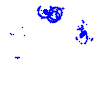
Particle: kaon